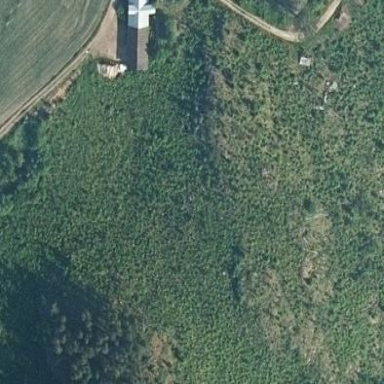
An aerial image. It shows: Scrub area designated for logging.